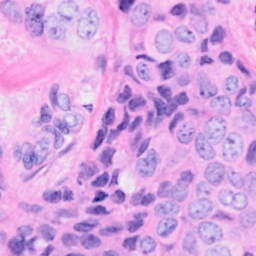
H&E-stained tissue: Breast